Question: I would like to pass datepicker.date from DatePickerPopupViewController to my SensorvViewcontroller which is shown below. However, it returns me "null". What am I doing wrong? My code is as follows:
'''
#import "DatePopoverViewController.h"
@interface DatePopoverViewController ()
@end
@implementation DatePopoverViewController
@synthesize datePicker;
- (id)initWithNibName:(NSString *)nibNameOrNil bundle:(NSBundle *)nibBundleOrNil
{
self = [super initWithNibName:nibNameOrNil bundle:nibBundleOrNil];
if (self) {
// Custom initialization
}
return self;
}
- (void)viewDidLoad
{
[super viewDidLoad];
// Do any additional setup after loading the view from its nib.
datePicker.date=[NSDate date];
}
@end
#import "SensorViewController.h"
@interface SensorViewController ()
@end
// this represent my button which triggers popupViewController
-(void)chooseDate
{
if([popoverController isPopoverVisible])
{
[popoverController dismissPopoverAnimated:YES];
}
else
{
CGRect popRect=CGRectMake (900,1,1,1);
//CGRect popRect=CGRectMake (tools.frame.origin.x,tools.frame.origin.y,50,50);
popoverController.popoverContentSize =CGSizeMake(320,216);
[popoverController presentPopoverFromRect:popRect inView:self.view permittedArrowDirections:UIPopoverArrowDirectionUp animated:YES];
datepop=[[DatePopoverViewController alloc]init];
NSDate *ali= datepop.datePicker.date;
NSLog(@"%@",ali);
}
}
@end
'''

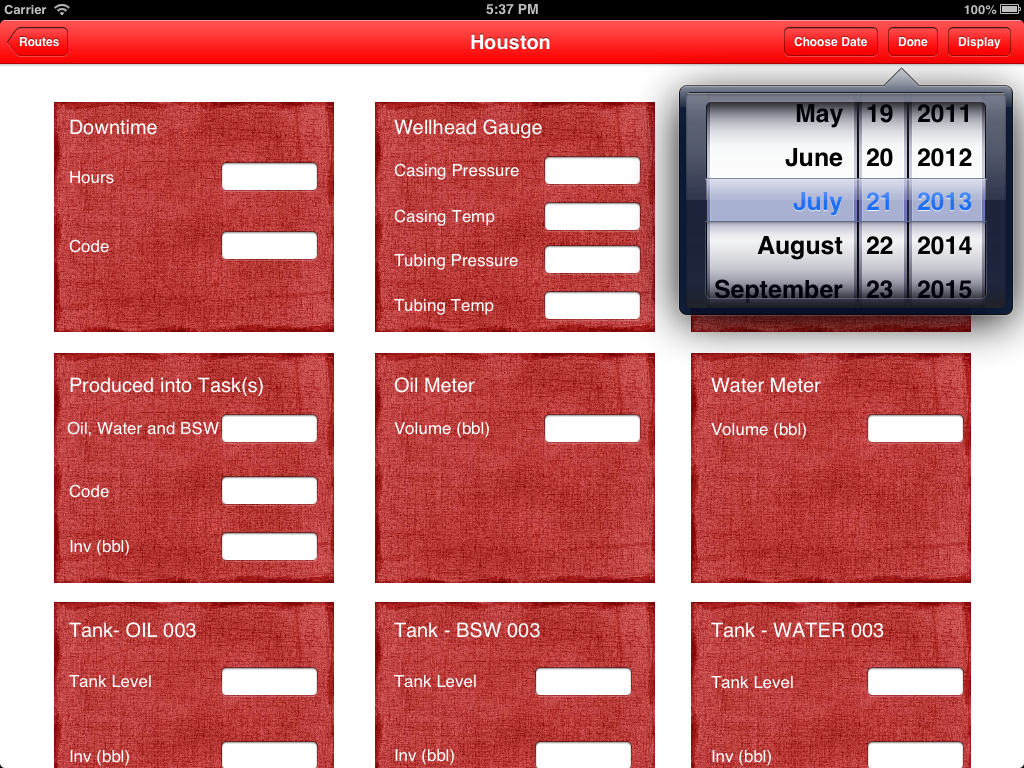
Answer: This code:
'''
CGRect popRect=CGRectMake (900,1,1,1);
//CGRect popRect=CGRectMake (tools.frame.origin.x,tools.frame.origin.y,50,50);
popoverController.popoverContentSize =CGSizeMake(320,216);
[popoverController presentPopoverFromRect:popRect inView:self.view permittedArrowDirections:UIPopoverArrowDirectionUp animated:YES];
datepop=[[DatePopoverViewController alloc]init];
NSDate *ali= datepop.datePicker.date;
NSLog(@"%@",ali);
'''
Should probably be more like:
'''
popoverController=[[DatePopoverViewController alloc]init];
CGRect popRect=CGRectMake (900,1,1,1);
//CGRect popRect=CGRectMake (tools.frame.origin.x,tools.frame.origin.y,50,50);
popoverController.popoverContentSize =CGSizeMake(320,216);
[popoverController presentPopoverFromRect:popRect inView:self.view permittedArrowDirections:UIPopoverArrowDirectionUp animated:YES];
'''
And you should setup a delegate relationship or a block callback so that when the user has actually selected a date a method is called and you can do:
'''
NSDate *ali= popoverController.datePicker.date;
NSLog(@"%@",ali);
'''
Or, better, the popover controller gets the date from the picker and passes it as a parameter to the callback method / block.
---
Something like (typed inline):
In the popover:
'''
typedef void (^CompletionBlock) ();
@propertty (copy, nonatomic) CompletionBlock completionBlock;
- (void)dateSelected {
self.completion();
}
'''
In the source controller:
'''
self.popoverController.completionBlock = ^{
NSLog(@"%@", self.popoverController.datePicker.date);
};
'''